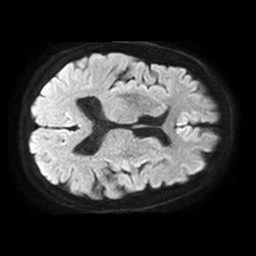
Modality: TRACE
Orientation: axial
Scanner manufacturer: philips
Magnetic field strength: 1.5 T
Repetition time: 3.398 s
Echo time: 0.06922 s